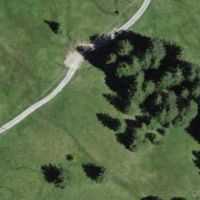
EUNIS habitat code: 26
Species observed at this site:
Rhinanthus minor
Bartsia alpina